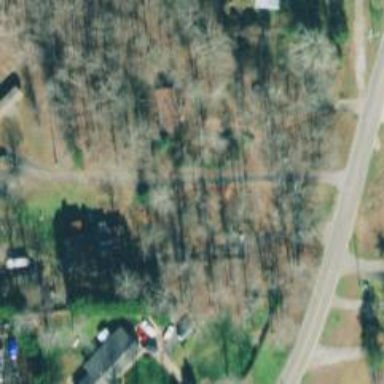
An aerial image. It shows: Driveway.